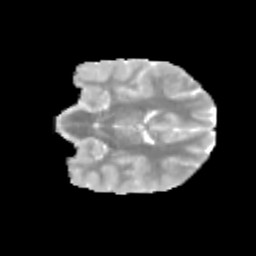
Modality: MD
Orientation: coronal
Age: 9
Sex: male
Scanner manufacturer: siemens
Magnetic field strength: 3 T
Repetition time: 3.8 s
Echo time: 0.07 s